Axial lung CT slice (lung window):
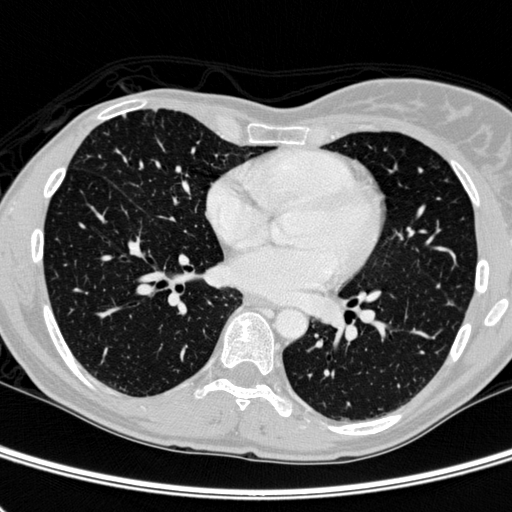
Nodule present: no